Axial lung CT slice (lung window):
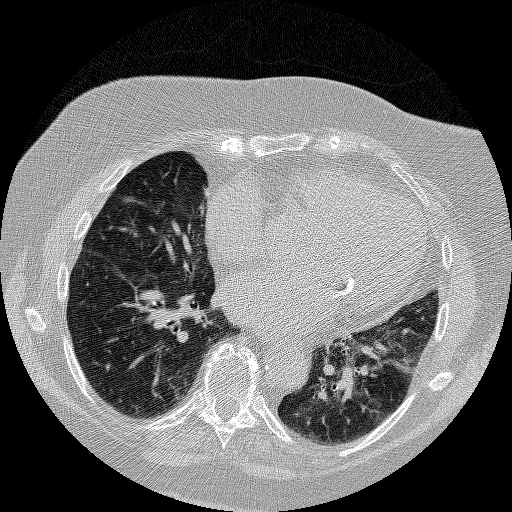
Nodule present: no